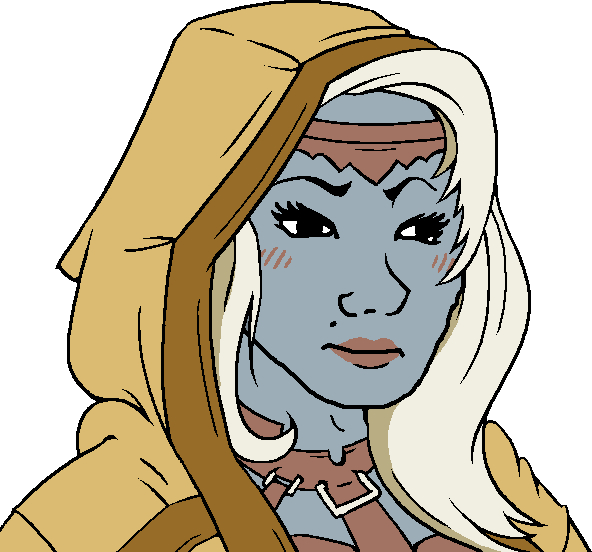
Label: 5_Trad_Wife